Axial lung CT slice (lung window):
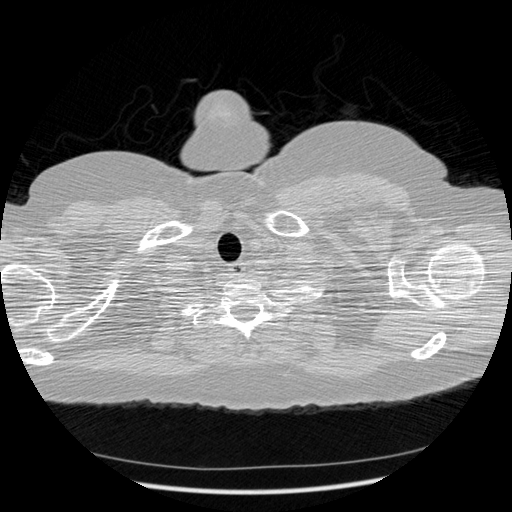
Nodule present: no